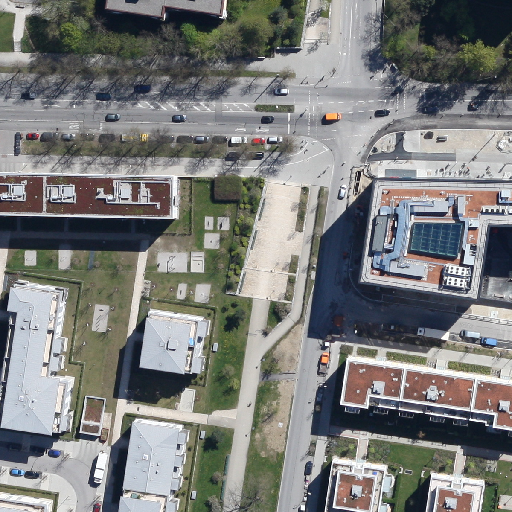
Referring expression: heavy-duty vehicle